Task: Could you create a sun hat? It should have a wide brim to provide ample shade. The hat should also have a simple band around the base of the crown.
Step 7:
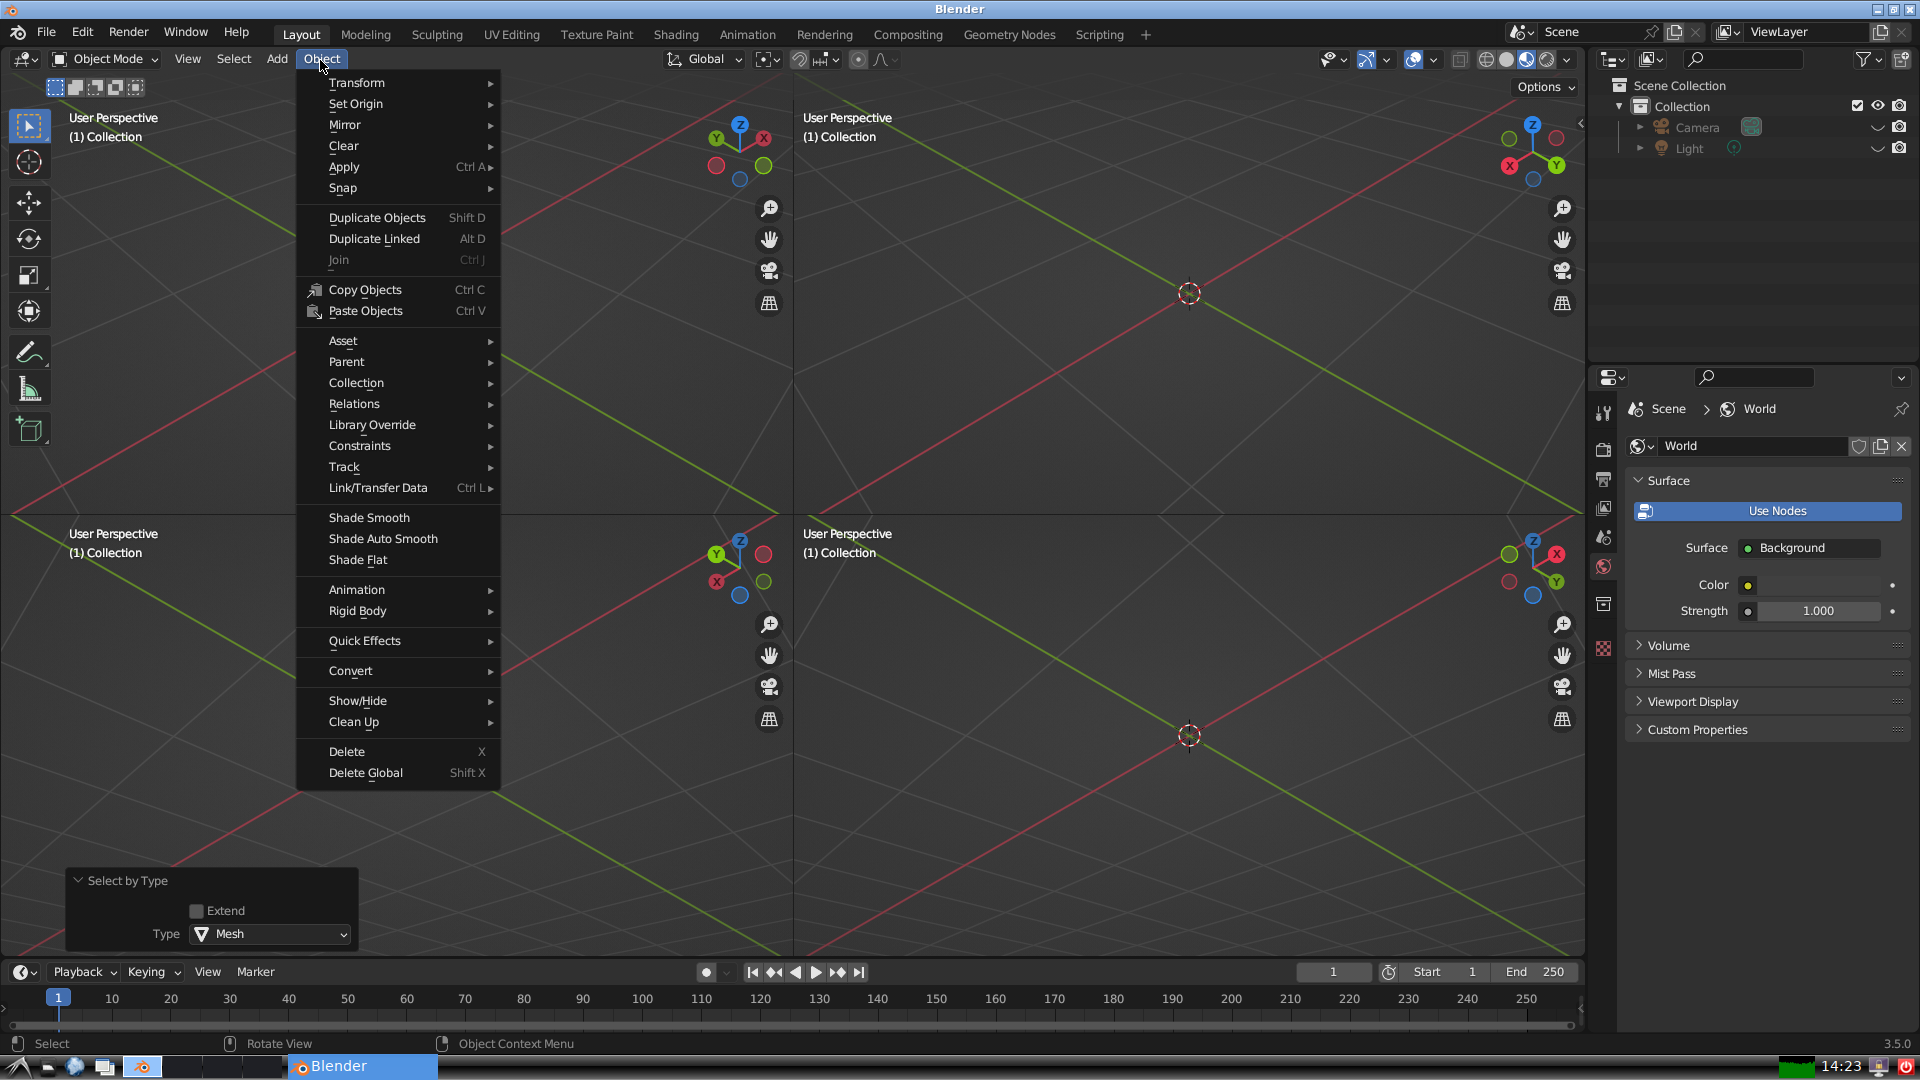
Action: {"mouse_move": [320, 755]}